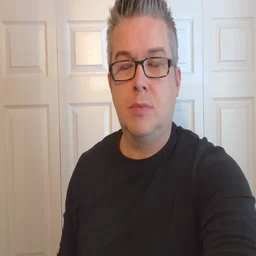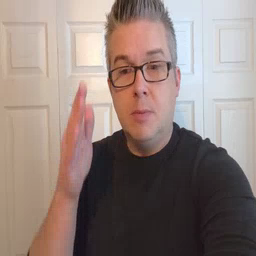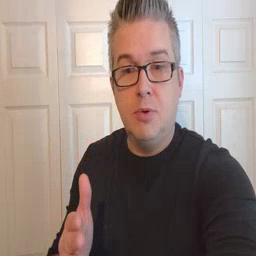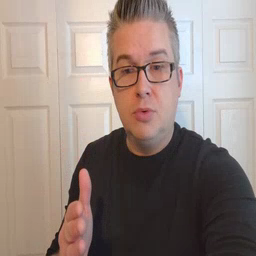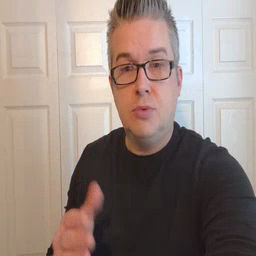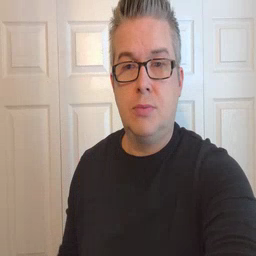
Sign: person